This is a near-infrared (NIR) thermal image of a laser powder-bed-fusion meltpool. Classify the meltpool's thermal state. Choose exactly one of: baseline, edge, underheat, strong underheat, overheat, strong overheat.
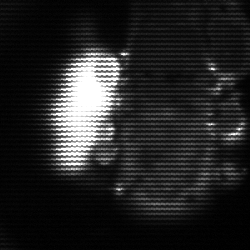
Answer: strong underheat